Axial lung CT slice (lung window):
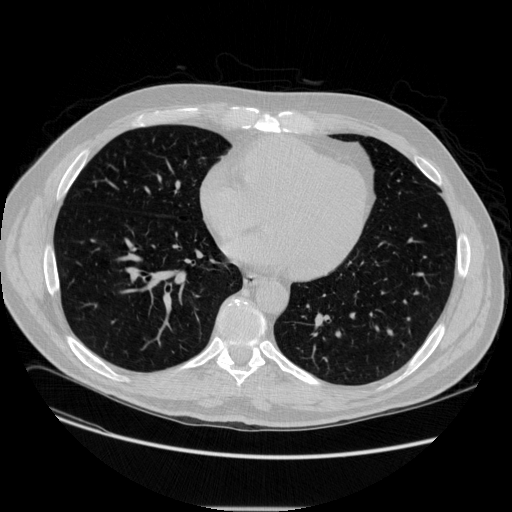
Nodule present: no